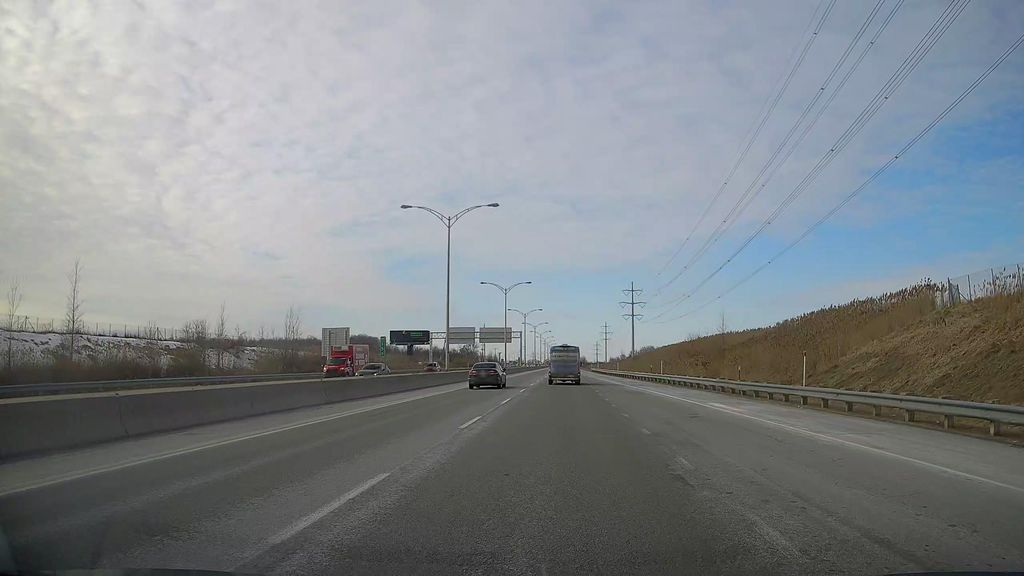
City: montreal